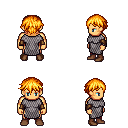
a pixel art fantasy rpg character, male body template, human, tanned skin, chain mail, red pants, light blonde short bangs hairstyle, cloth bracers, brown shoes, four views (front, back, left, right), 2x2 character sprite sheet, small pixel art, hard edges, no anti-aliasing